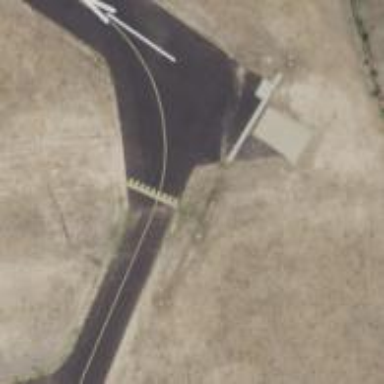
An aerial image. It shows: Taxiway at the airport with asphalt surface.